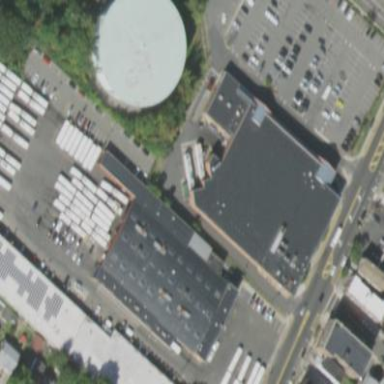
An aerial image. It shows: View of supermarket building.